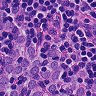
Metastatic tissue present: yes